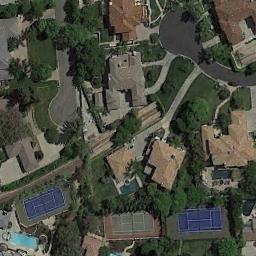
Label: tennis_court